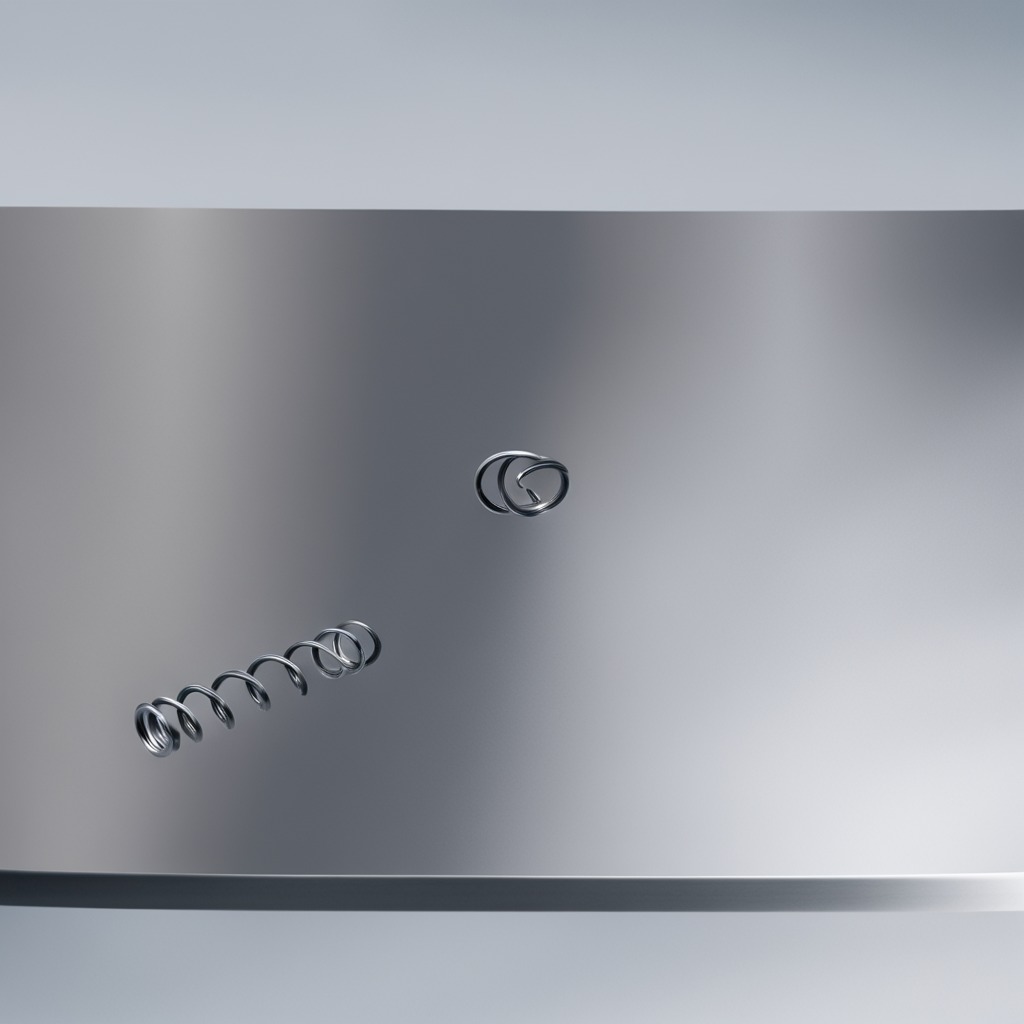
A coiled metal spring is lying on the stainless steel table.